Question: How do I force vim to highlight the following environment:
'''
egin{dmath*}
2 + 2
\end{dmath*}
'''
the same way as
'''
egin{equation*}
2 + 2
\end{equation*}
'''
?
i.e I want the 'dmath' environments (in its plain and starred versions) to be highlighted the same ways as the 'equation' (plain and starred) environment.

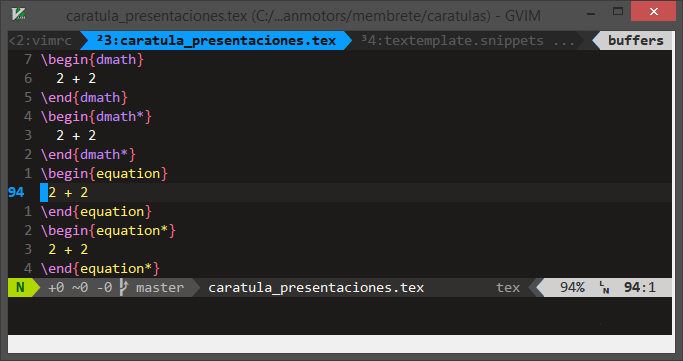
Answer: I pasted your question into Vim, ':setf tex', and then used the <URL> plugin to find out that the corresponding syntax group name is 'texMathZoneES'.
Then I opened '$VIMRUNTIME/syntax/tex.vim' and searched for it. I didn't find that directly, but something like this:
'''
call TexNewMathZone("E","equation",1)
'''
Then I looked up ':help ft-tex-syntax' (completed from the command-line via '<C-D>'), and found under ':help tex-math' a nice documentation. With that, I created the following solution:
'''
call TexNewMathZone("M","dmath",1)
'''
You can put that into '~/.vim/after/syntax/tex.vim', as suggested, to make it permanent. Easy, isn't it?!